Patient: sex F, age 26
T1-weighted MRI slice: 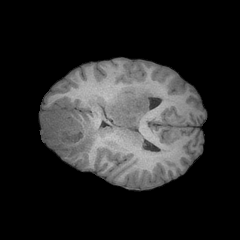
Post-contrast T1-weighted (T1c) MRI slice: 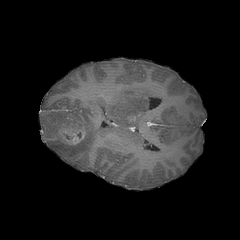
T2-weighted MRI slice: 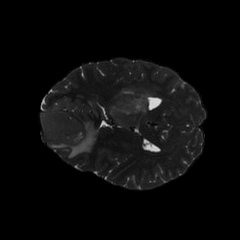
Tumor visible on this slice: yes
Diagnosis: Glioblastoma, IDH-wildtype
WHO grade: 4